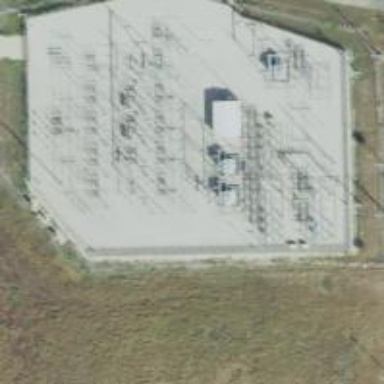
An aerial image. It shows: Power tower.